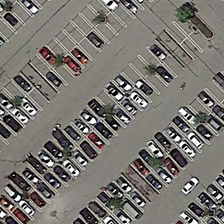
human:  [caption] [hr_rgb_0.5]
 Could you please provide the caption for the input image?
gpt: many cars are parked in a parking lot with several small trees .

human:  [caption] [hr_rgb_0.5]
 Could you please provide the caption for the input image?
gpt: many cars are parked in a parking lot with several small trees .

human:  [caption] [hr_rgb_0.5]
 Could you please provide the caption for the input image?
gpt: many cars are parked in a parking lot with several small trees .

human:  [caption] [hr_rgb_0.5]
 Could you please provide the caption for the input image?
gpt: many cars are parked in a parking lot with several small trees .

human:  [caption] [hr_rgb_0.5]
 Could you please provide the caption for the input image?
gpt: many cars are parked in a parking lot with several small trees .